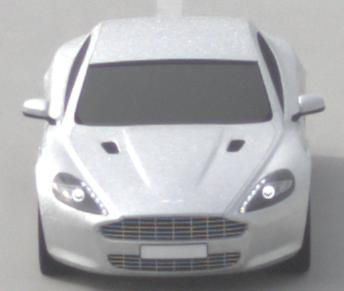
Make: Aston Martin
Model: Rapide
Detailed model: Rapide
Model produced from: 2010/03
Model produced until: 2013/07
Doors: 5
Color: white
Road condition: dry road
Daytime: morning or afternoon
Contrast: low contrast